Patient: sex M, age 57
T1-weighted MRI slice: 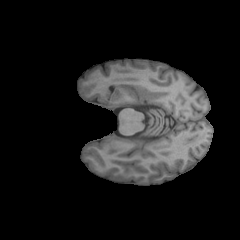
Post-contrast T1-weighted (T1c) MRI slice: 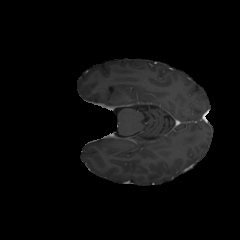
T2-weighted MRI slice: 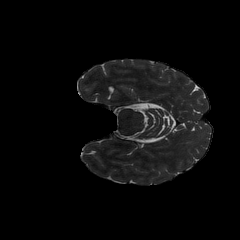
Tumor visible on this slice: no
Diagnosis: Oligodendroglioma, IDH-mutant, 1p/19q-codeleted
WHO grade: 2